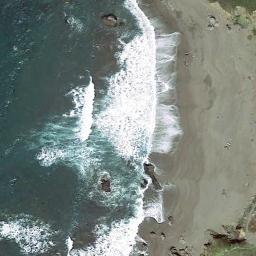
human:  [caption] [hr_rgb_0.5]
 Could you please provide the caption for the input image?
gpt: Blue water and mostly waves and beaches .

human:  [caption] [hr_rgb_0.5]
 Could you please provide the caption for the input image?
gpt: Waves of deep blue seawater beat the rocks and grass on the bank .

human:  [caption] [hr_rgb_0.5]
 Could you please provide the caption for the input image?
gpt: The type of beach is rocky coast and some marine stacks in the seawater, And the sand on the beach is brown .

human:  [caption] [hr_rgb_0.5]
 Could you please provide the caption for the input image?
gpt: There is a lot of vegetation beside the beach .

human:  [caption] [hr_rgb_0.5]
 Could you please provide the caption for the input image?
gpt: There are water marks on the beach .